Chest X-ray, PA view. Patient: 18 years old, sex F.
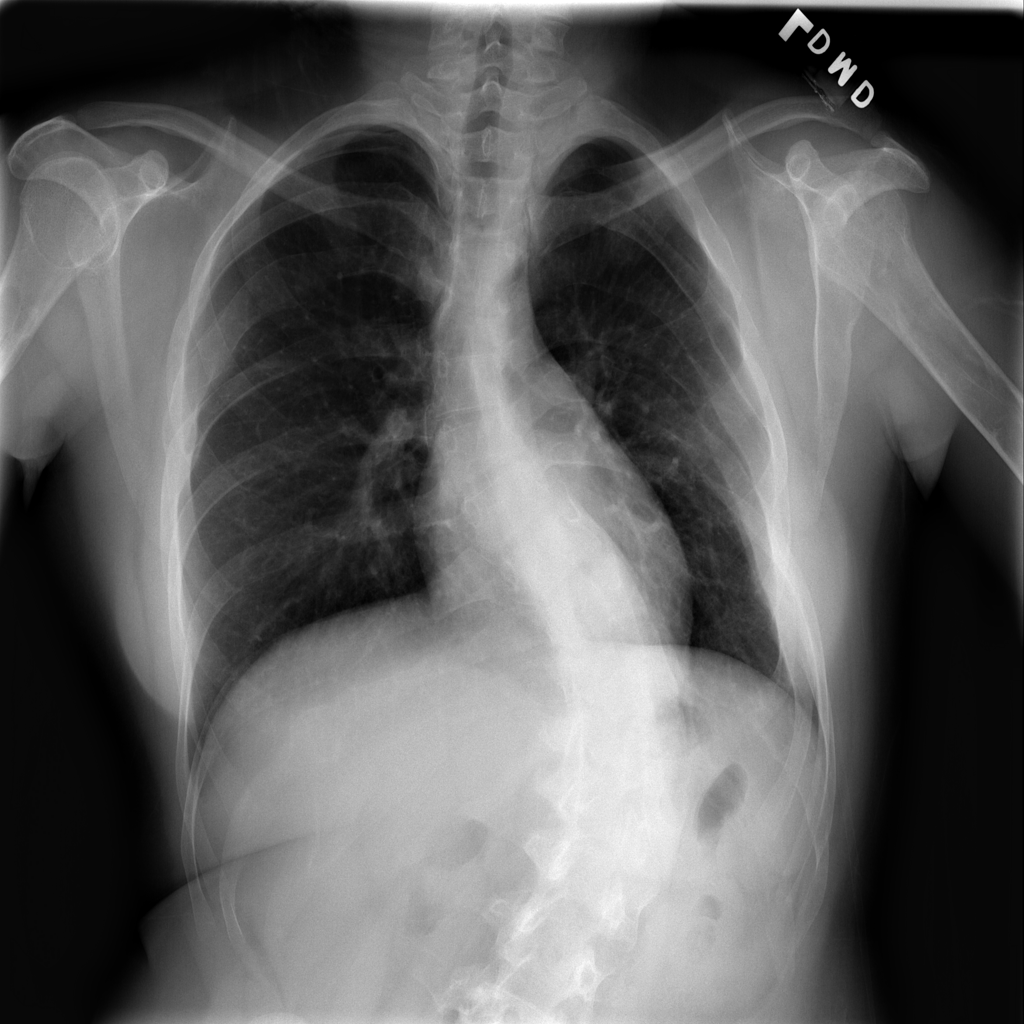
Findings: No Finding